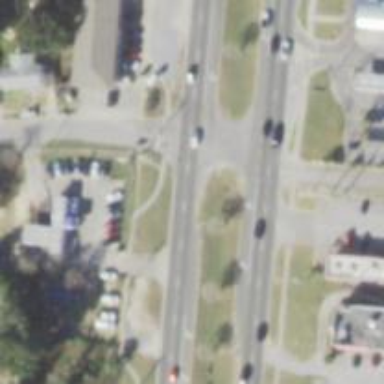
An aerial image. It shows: Marked road crossing.